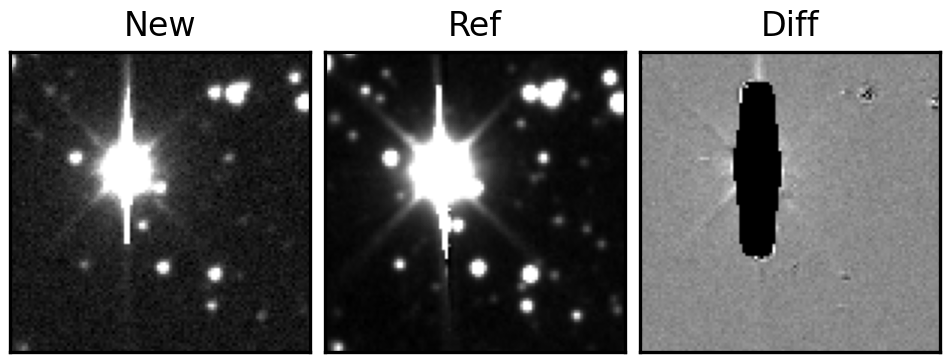
Label: bogus